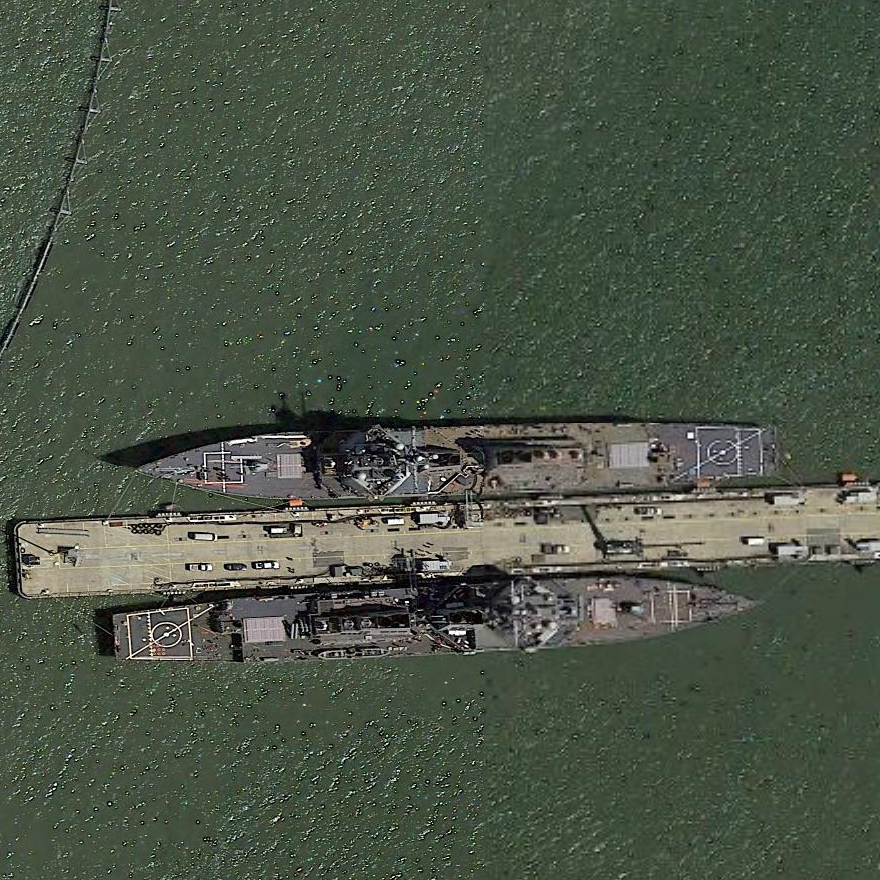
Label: destroyer